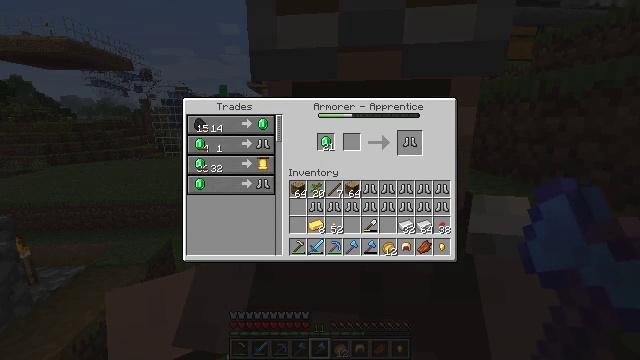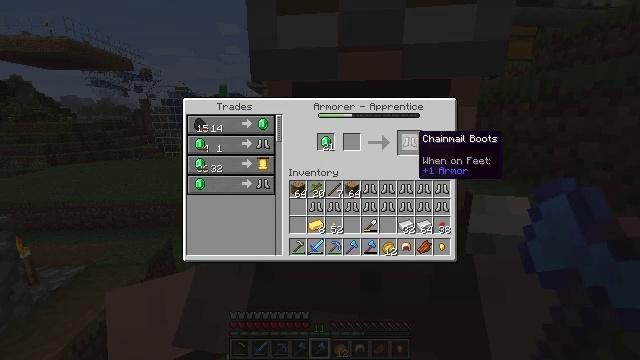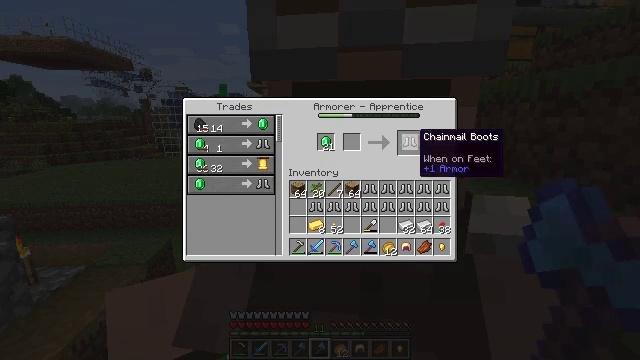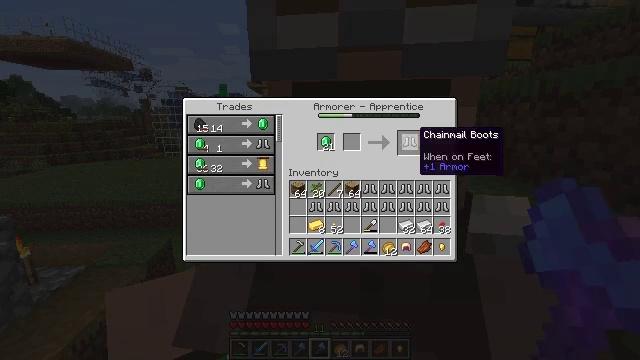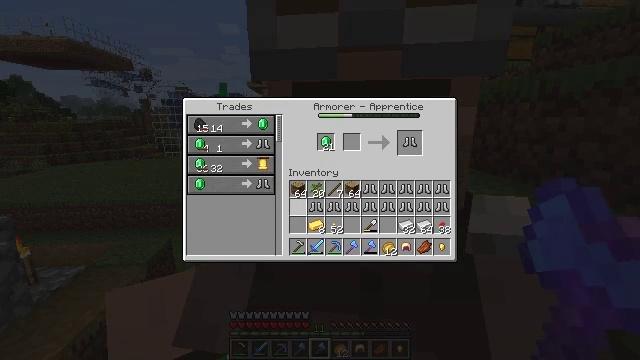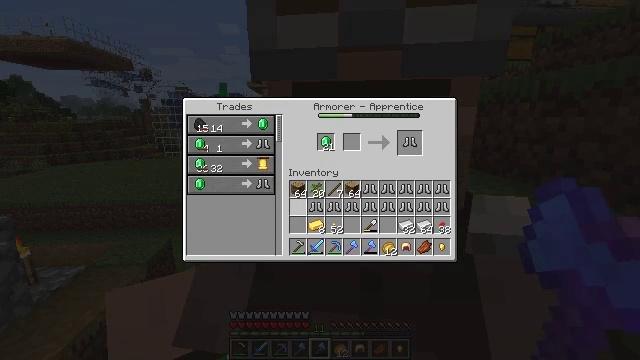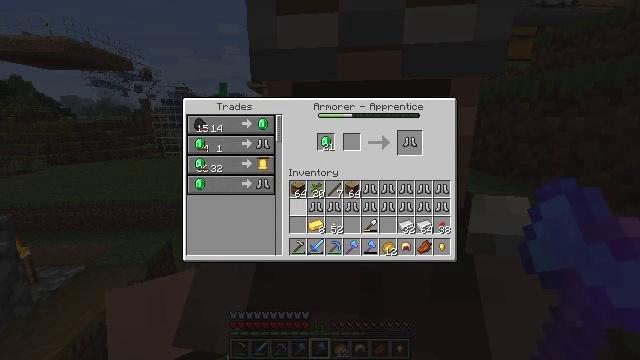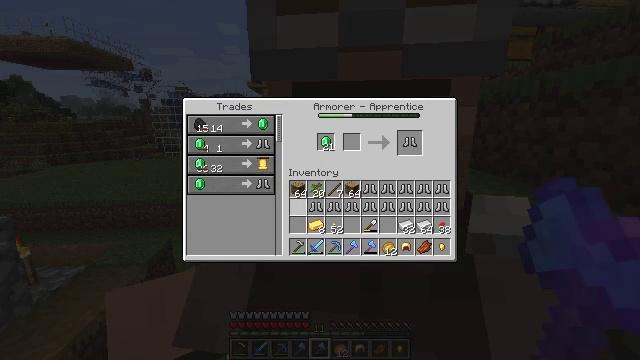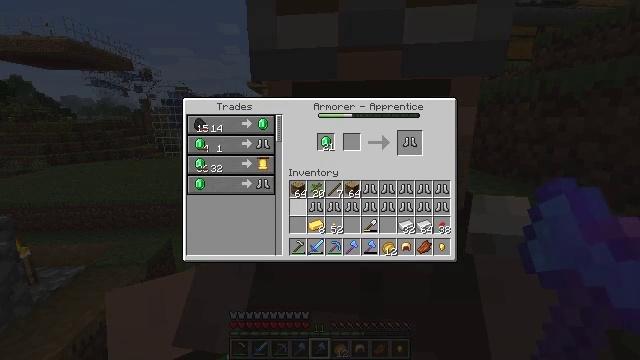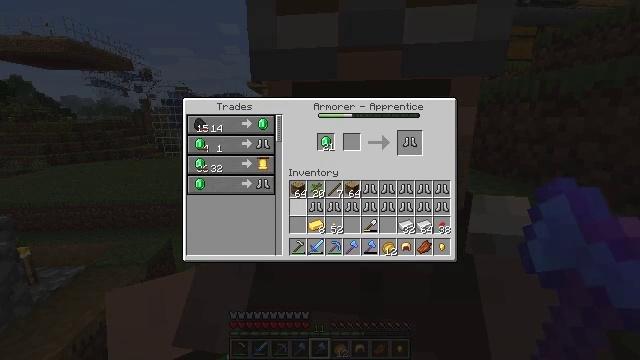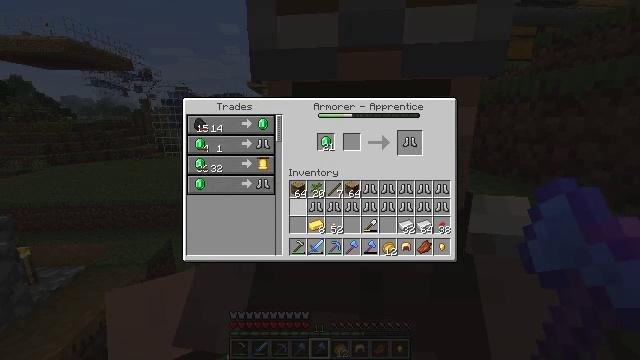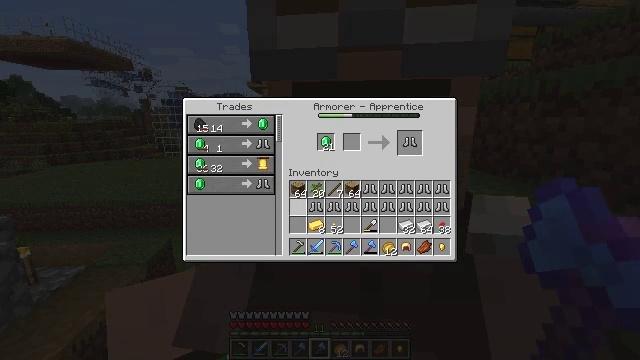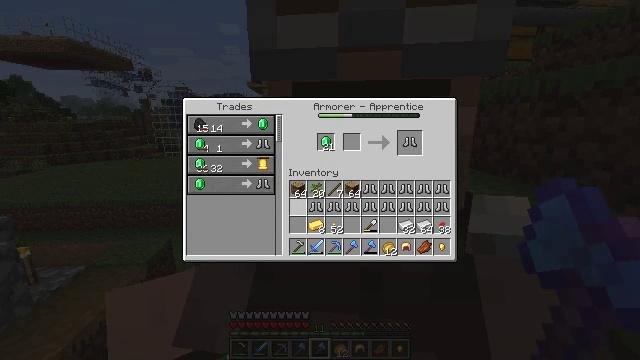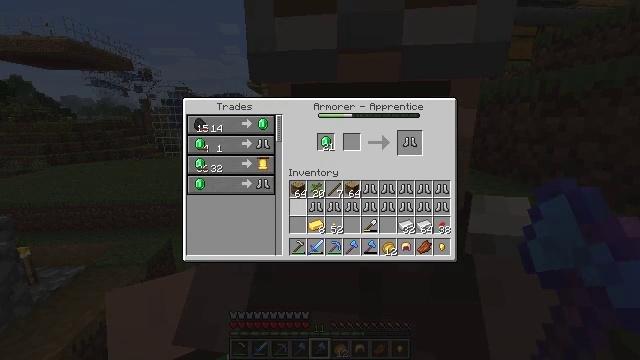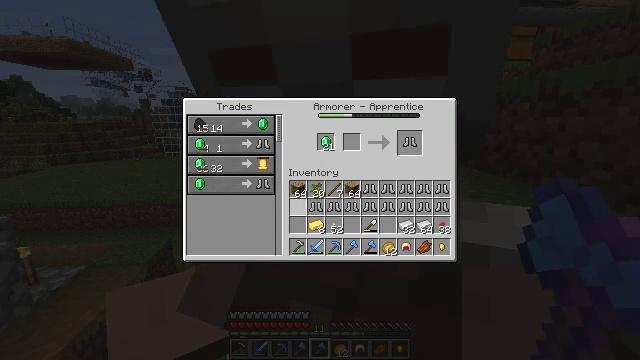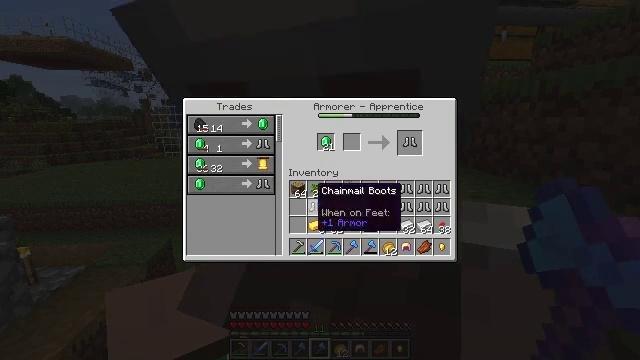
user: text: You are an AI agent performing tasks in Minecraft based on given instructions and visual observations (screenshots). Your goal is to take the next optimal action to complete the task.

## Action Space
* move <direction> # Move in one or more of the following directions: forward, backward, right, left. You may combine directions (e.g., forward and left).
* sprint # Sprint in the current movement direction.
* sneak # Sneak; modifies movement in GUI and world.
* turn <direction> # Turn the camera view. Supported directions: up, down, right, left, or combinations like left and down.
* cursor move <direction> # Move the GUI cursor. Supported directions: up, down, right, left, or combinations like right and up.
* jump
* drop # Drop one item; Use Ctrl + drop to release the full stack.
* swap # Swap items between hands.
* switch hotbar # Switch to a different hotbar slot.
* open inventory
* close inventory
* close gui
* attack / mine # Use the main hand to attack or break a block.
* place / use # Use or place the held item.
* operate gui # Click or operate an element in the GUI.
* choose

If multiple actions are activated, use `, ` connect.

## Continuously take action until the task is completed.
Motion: motion action
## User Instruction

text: Use the crafting table to get chainmail boots.
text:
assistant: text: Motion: cursor move up
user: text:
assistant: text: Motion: no_op
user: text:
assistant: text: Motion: no_op
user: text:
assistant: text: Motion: cursor move left and down, operate gui
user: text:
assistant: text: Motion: no_op
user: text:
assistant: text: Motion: no_op
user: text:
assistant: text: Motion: no_op
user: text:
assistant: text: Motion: no_op
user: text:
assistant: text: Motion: no_op
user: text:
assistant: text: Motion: no_op
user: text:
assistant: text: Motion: no_op
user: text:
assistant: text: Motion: no_op
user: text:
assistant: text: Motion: no_op
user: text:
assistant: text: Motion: no_op
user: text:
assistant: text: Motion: cursor move right and up
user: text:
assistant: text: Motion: cursor move right and up
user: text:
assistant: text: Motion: cursor move right and up
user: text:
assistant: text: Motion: no_op
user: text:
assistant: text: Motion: no_op
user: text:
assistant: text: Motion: no_op
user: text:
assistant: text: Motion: no_op
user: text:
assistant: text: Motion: no_op
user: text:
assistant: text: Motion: cursor move right
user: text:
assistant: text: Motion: cursor move right
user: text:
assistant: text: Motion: no_op
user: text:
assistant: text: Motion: no_op
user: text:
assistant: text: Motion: operate gui
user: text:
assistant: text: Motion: operate gui
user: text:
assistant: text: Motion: no_op
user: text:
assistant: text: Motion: cursor move left and down